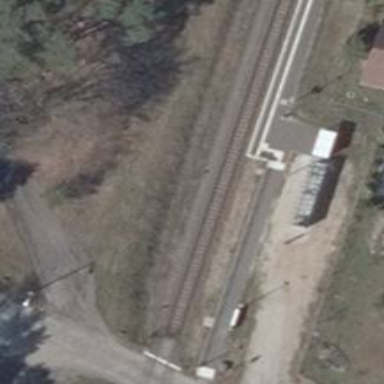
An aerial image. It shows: Railway stop with public transport stop position.